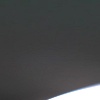
Label: space